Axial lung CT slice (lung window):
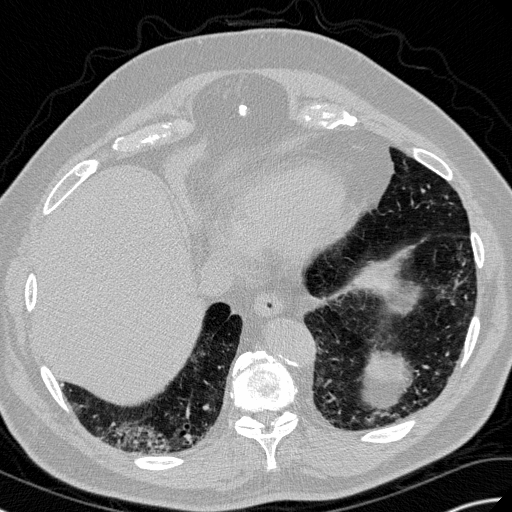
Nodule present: no